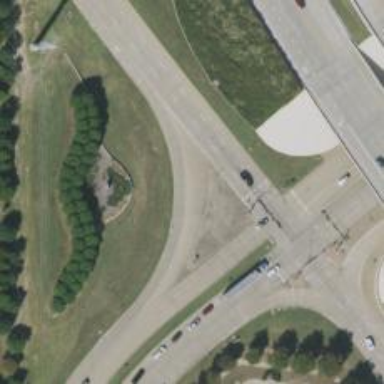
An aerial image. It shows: Secondary link road.